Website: walmart
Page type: billing-address
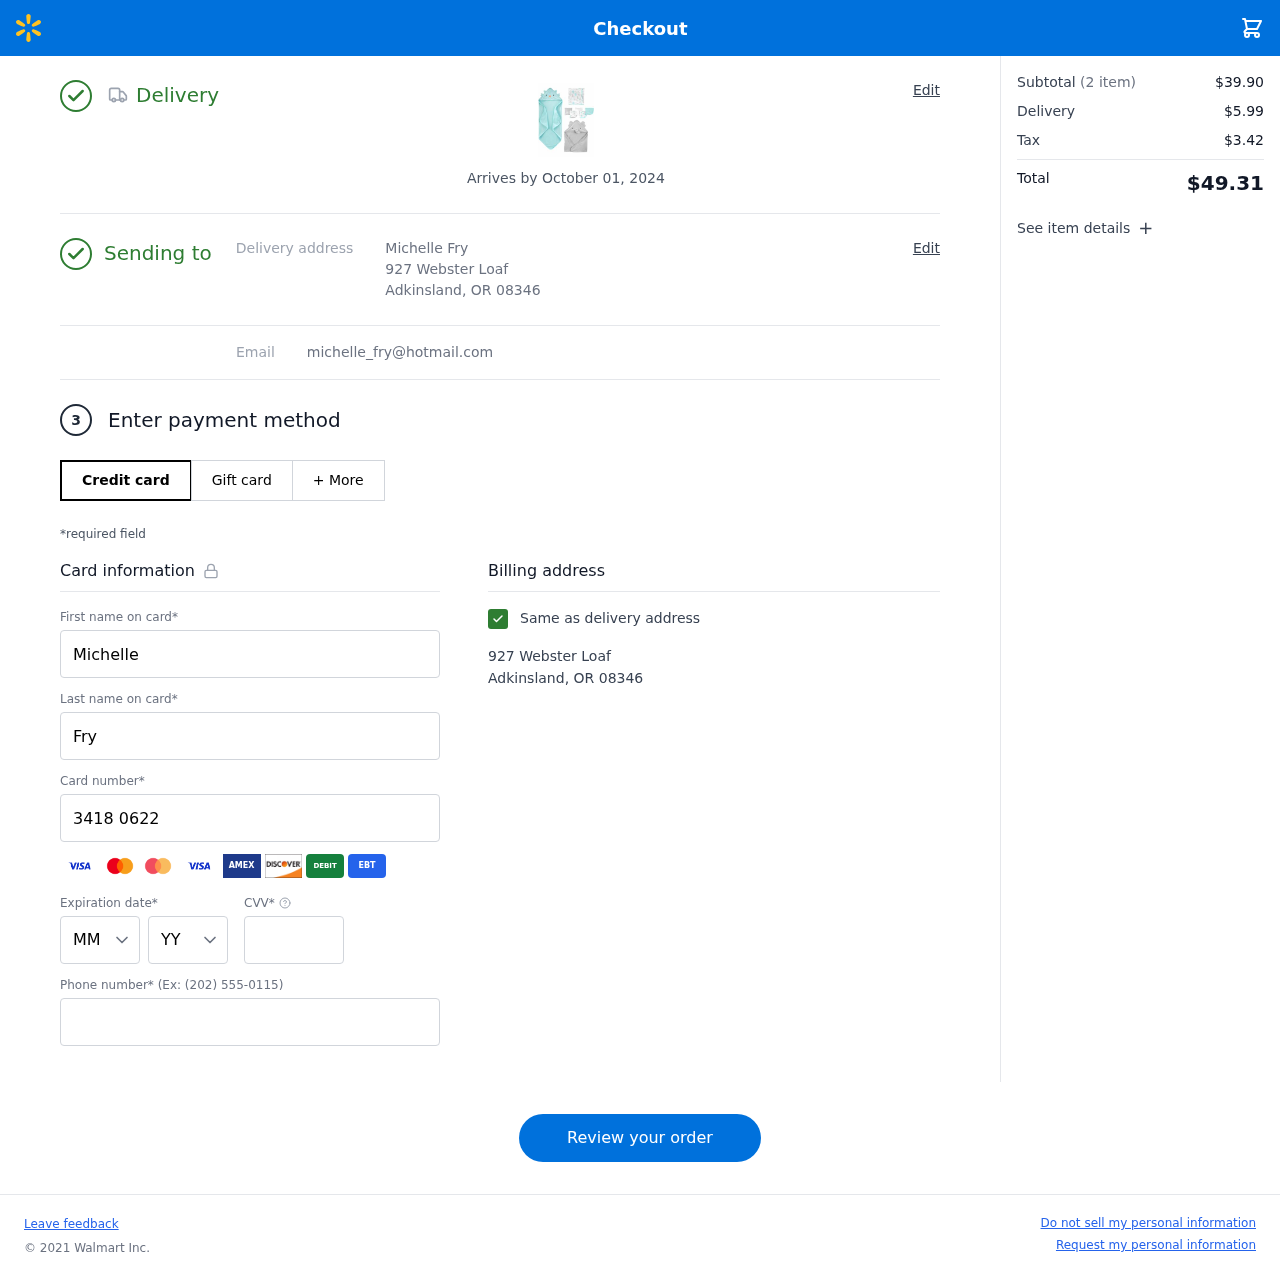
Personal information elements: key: PII_CARD_CVV
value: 6166
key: PII_CARD_EXPIRY_MONTH
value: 08
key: PII_CARD_EXPIRY_YEAR
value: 26
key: PII_CARD_NUMBER
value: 3418 0622 1712 910
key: PII_EMAIL
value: michelle_fry@hotmail.com
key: PII_FIRSTNAME
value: Michelle
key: PII_FULLNAME
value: Michelle Fry
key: PII_LASTNAME
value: Fry
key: PII_PHONE
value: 6503580662
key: PII_STREET
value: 927 Webster Loaf
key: PII_CITY_STATE_ZIP
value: Adkinsland, OR 08346
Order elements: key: ORDER_DELIVERY_DATE
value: Arrives by October 01, 2024
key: ORDER_NUM_ITEMS
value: (2 item)
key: ORDER_SUBTOTAL
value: $39.90
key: ORDER_SHIPPING_COST
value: $5.99
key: ORDER_TAX
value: $3.42
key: ORDER_TOTAL
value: $49.31